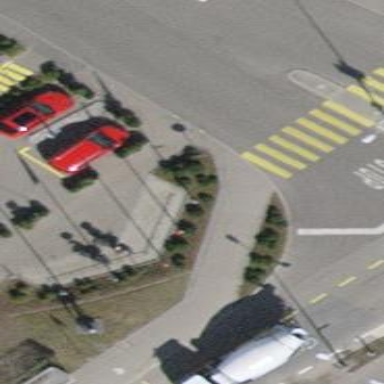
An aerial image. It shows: Motorcycle parking area.